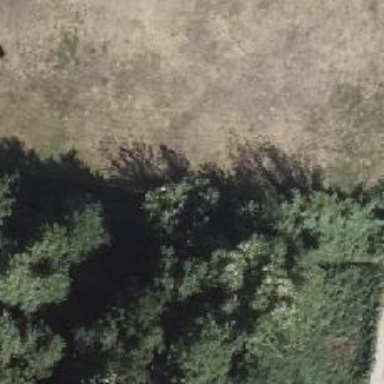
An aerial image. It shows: Path on the ground.